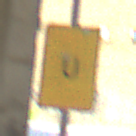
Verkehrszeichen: AnkuendigungOderFortsetzungUmleitungOhnePfeilsymbol
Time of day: MorningAfternoon
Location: Roofed (Suburban)
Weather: PartlyCloudy
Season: Winter
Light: Natural